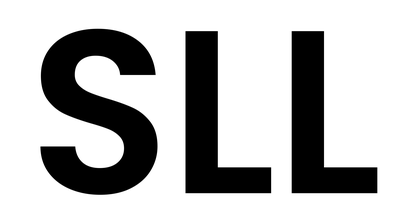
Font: Poppins-SemiBold